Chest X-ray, AP view. Patient: 56 years old, sex M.
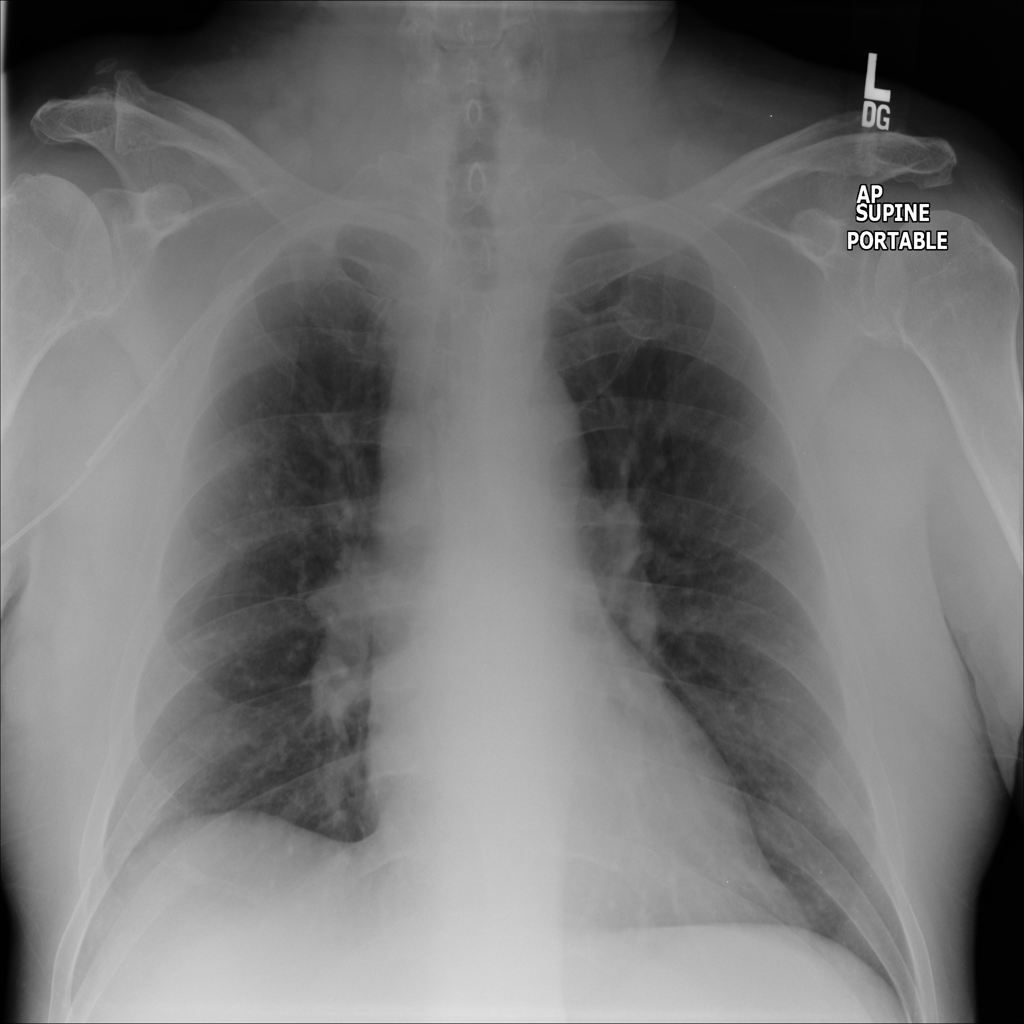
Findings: No Finding